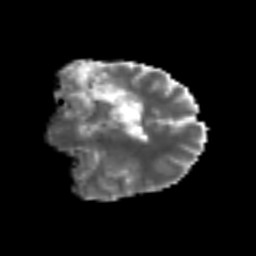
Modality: MD
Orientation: coronal
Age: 40
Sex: female
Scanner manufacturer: siemens
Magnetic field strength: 3 T
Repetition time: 6.1 s
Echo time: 0.101 s